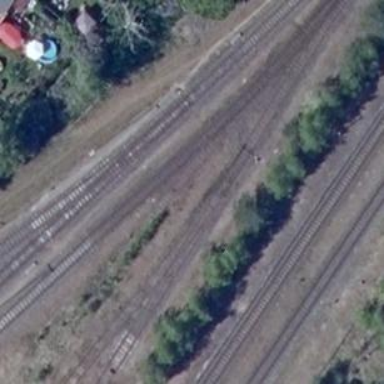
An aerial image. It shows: Railway switch.